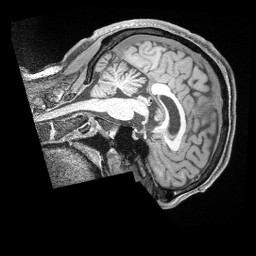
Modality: T1w
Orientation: sagittal
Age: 38
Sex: male
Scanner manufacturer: siemens
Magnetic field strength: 3 T
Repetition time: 2 s
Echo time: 0.00211 s